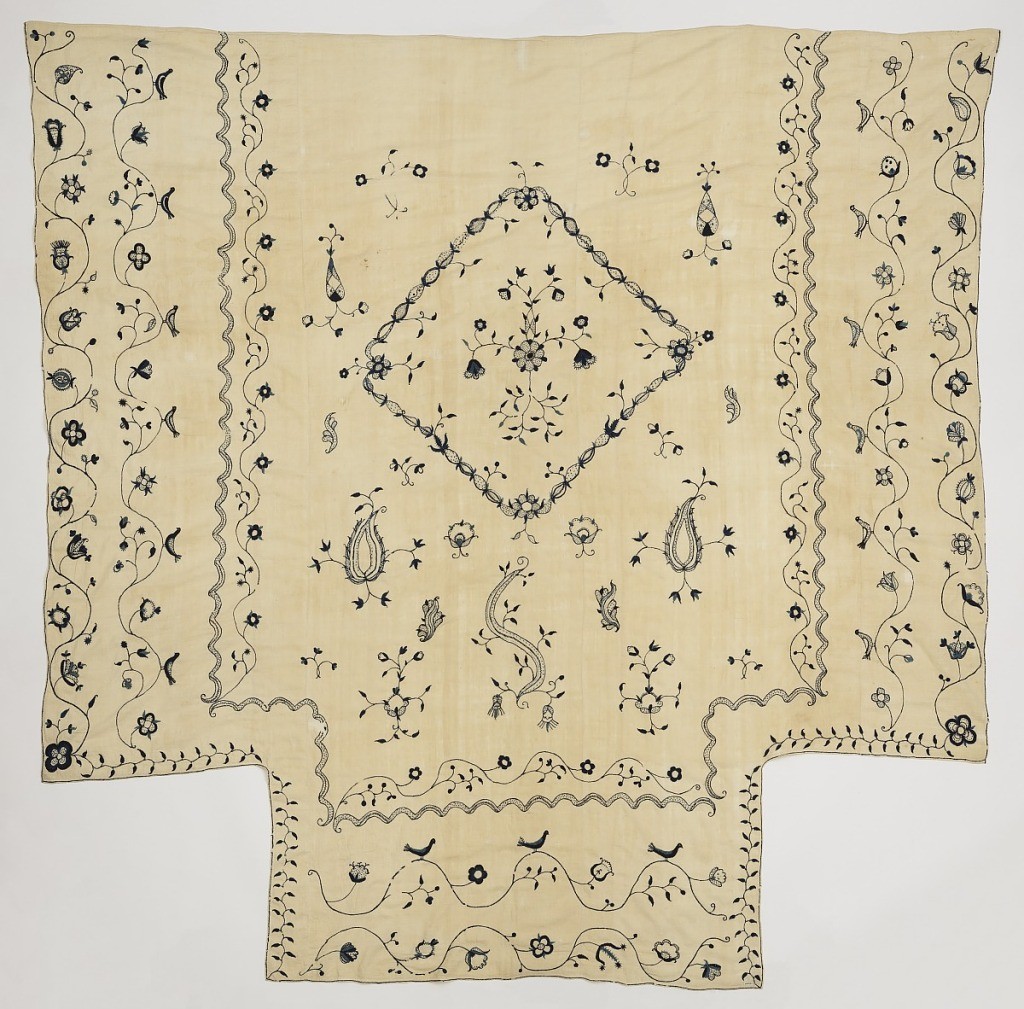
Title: Bedcover
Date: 1750–1800
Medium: cotton, wool Technique: crewel embroidery on linen
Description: Bedcover in cream-colored cotton with crewel embroidery in blue wool. Diamond-shaped center design framing flower clusters; detached designs of flowers and foliage. Wide borders for sides, vine and birds, and a separate drop for the foot of the bed in the same design.